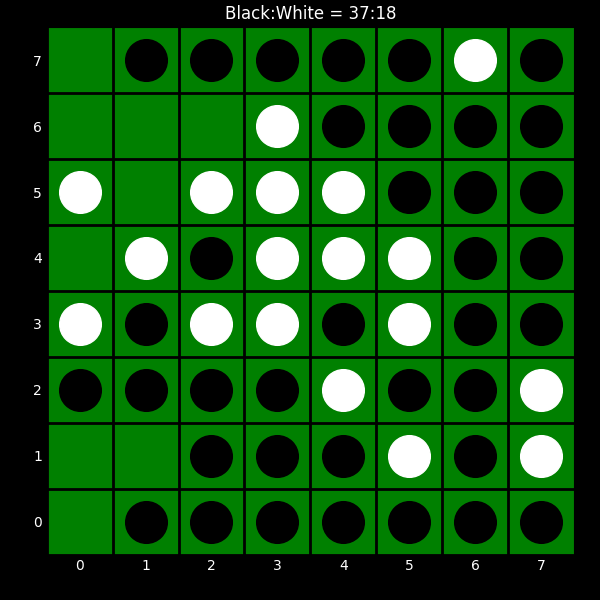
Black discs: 37
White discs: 18